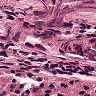
Metastatic tissue present: yes